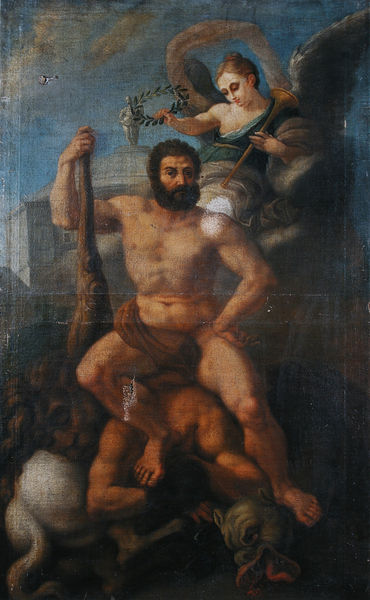
Titel: Herkules als Sieger (Hercules Victor)
Künstler: Johann Jakob Kaul
Standort: Mainz
Institution: Landesmuseum
Schlagwörter: akt, blau, dunkel, flügel, gemälde, haut, held, himmel, kampf, kopf, körper, mann, nackt, weiß, wolken, gelb, grün, menschen, ocker, sitzen, stadt, braun, brust, frau, grau, holz, männer, dach, gebäude, haus, schal, tier, tiere, tuch, wolke, malerei, bart, arm, arme, falten, halten, mensch, taube, vollbart, horn, figur, gold, haare, pose, krone, schulter, fliegen, pferd, engel, skulptur, statue, beine, fell, schwanz, dutt, figuren, kuppel, könig, falte, muskeln, bauch, knie, nacktheit, antike, knüppel, waffe, schlange, kranz, lorbeer, lorbeeren, lorbeerkranz, mythologie, göttin, löwenkopf, schimmel, sieg, fleck, triumph, muskel, zeus, maul, stark, zunge, wesen, zentaur, tempel, löwe, fanfare, gottheit, posaune, herkules, keule, stärke, ungeheuer, sieger, drachen, drache, hasu, ehrenkranz, siegeskranz, monster, ehrung, trompete, siegesgöttin, bärtiger, bekränzung, besiegt, viktoria, riese, drachenkopf, enel, krönen, hercules, titan, lorberr, besiegter, brügel, fdach, loorbeerkranz, keler, macho, n, kkeule, ungetuem, hrekules